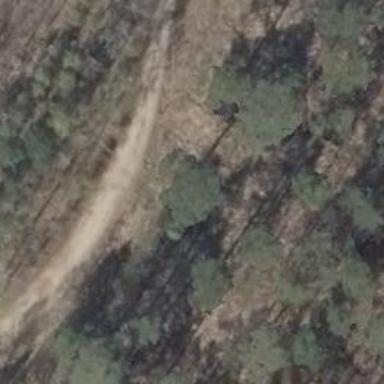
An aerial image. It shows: Gravel track with grade 2 quality.